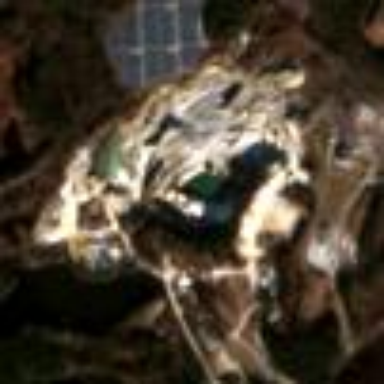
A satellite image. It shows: Quarry area.